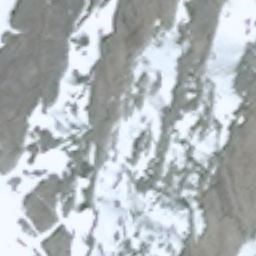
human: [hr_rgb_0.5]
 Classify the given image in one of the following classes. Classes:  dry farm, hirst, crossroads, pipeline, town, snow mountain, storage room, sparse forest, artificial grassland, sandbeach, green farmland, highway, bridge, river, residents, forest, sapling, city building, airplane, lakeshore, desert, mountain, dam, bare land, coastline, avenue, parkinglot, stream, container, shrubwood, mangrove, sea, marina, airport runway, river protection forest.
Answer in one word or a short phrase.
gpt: snow mountain